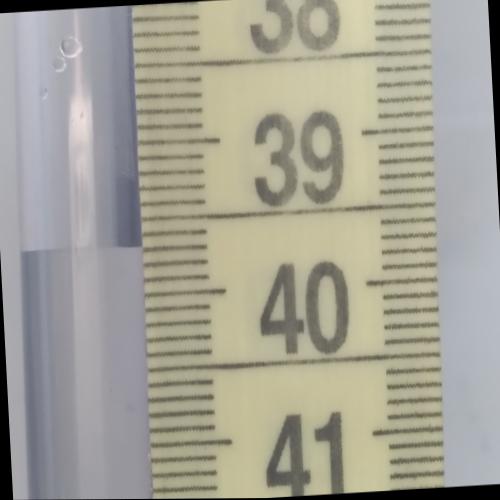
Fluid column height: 39.7 cm